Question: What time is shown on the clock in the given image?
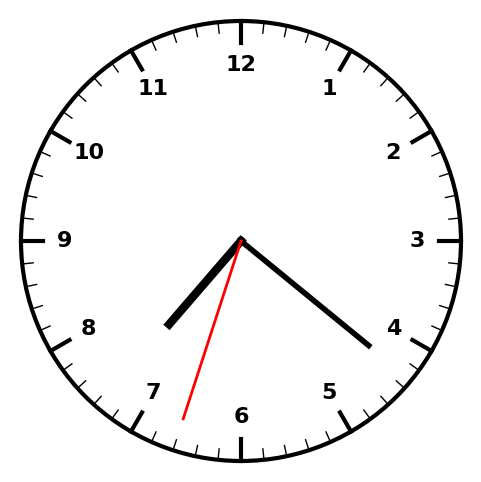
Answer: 07:21:33